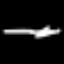
Label: line